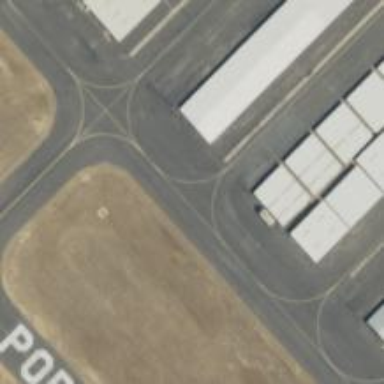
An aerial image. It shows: Image of taxiway at airport.